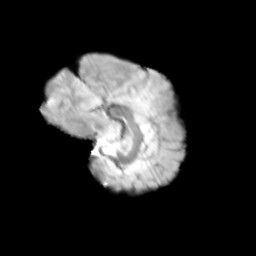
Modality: T2w
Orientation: sagittal
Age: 12
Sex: male
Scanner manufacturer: siemens
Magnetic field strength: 3 T
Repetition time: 3.8 s
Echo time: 0.07 s